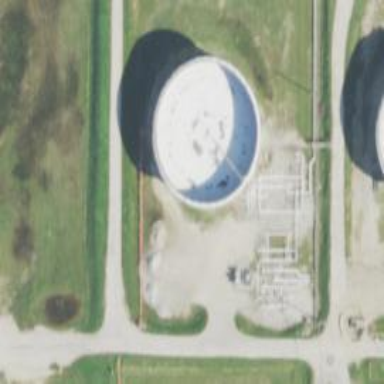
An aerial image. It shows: Building with storage tank.